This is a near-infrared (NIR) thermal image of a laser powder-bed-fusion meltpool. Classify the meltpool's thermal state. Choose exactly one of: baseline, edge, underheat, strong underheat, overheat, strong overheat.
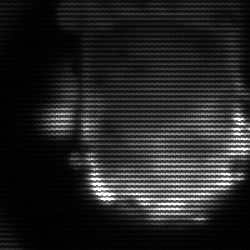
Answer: baseline